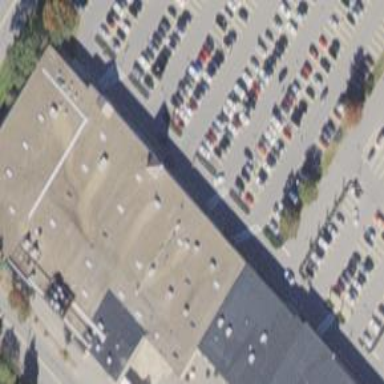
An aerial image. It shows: Building.